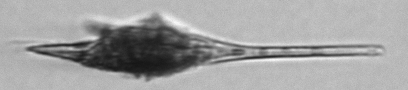
Label: Tripos_furca